Question: I am trying to implement a Google Maps Android API v2 map application .My code is running properly without any bug.But it is not showing any thing on the device except this image

I have done all the changes i have on the GPS.But same result every time what can be the issue .
Here is my code of .
'''
public class MainActivity extends Activity {
// Google Map
private GoogleMap googleMap;
@Override
protected void onCreate(Bundle savedInstanceState) {
super.onCreate(savedInstanceState);
setContentView(R.layout.activity_main);
try {
// Loading map
initilizeMap();
// Changing map type
googleMap.setMapType(GoogleMap.MAP_TYPE_NORMAL);
// Showing / hiding your current location
googleMap.setMyLocationEnabled(true);
// Enable / Disable zooming controls
googleMap.getUiSettings().setZoomControlsEnabled(false);
// Enable / Disable my location button
googleMap.getUiSettings().setMyLocationButtonEnabled(true);
// Enable / Disable Compass icon
googleMap.getUiSettings().setCompassEnabled(true);
// Enable / Disable Rotate gesture
googleMap.getUiSettings().setRotateGesturesEnabled(true);
// Enable / Disable zooming functionality
googleMap.getUiSettings().setZoomGesturesEnabled(true);
double latitude = 17.385044;
double longitude = 78.486671;
// lets place some 10 random markers
for (int i = 0; i < 10; i++) {
// random latitude and logitude
double[] randomLocation = createRandLocation(latitude,
longitude);
// Adding a marker
MarkerOptions marker = new MarkerOptions().position(
new LatLng(randomLocation[0], randomLocation[1]))
.title("Hello Maps " + i);
Log.e("Random", "> " + randomLocation[0] + ", "
+ randomLocation[1]);
// changing marker color
if (i == 0)
marker.icon(BitmapDescriptorFactory
.defaultMarker(BitmapDescriptorFactory.HUE_AZURE));
if (i == 1)
marker.icon(BitmapDescriptorFactory
.defaultMarker(BitmapDescriptorFactory.HUE_BLUE));
if (i == 2)
marker.icon(BitmapDescriptorFactory
.defaultMarker(BitmapDescriptorFactory.HUE_CYAN));
if (i == 3)
marker.icon(BitmapDescriptorFactory
.defaultMarker(BitmapDescriptorFactory.HUE_GREEN));
if (i == 4)
marker.icon(BitmapDescriptorFactory
.defaultMarker(BitmapDescriptorFactory.HUE_MAGENTA));
if (i == 5)
marker.icon(BitmapDescriptorFactory
.defaultMarker(BitmapDescriptorFactory.HUE_ORANGE));
if (i == 6)
marker.icon(BitmapDescriptorFactory
.defaultMarker(BitmapDescriptorFactory.HUE_RED));
if (i == 7)
marker.icon(BitmapDescriptorFactory
.defaultMarker(BitmapDescriptorFactory.HUE_ROSE));
if (i == 8)
marker.icon(BitmapDescriptorFactory
.defaultMarker(BitmapDescriptorFactory.HUE_VIOLET));
if (i == 9)
marker.icon(BitmapDescriptorFactory
.defaultMarker(BitmapDescriptorFactory.HUE_YELLOW));
googleMap.addMarker(marker);
// Move the camera to last position with a zoom level
if (i == 9) {
CameraPosition cameraPosition = new CameraPosition.Builder()
.target(new LatLng(randomLocation[0],
randomLocation[1])).zoom(15).build();
googleMap.animateCamera(CameraUpdateFactory
.newCameraPosition(cameraPosition));
}
}
} catch (Exception e) {
e.printStackTrace();
}
}
@Override
protected void onResume() {
super.onResume();
initilizeMap();
}
/**
* function to load map If map is not created it will create it for you
* */
private void initilizeMap() {
if (googleMap == null) {
googleMap = ((MapFragment) getFragmentManager().findFragmentById(
R.id.map)).getMap();
// check if map is created successfully or not
if (googleMap == null) {
Toast.makeText(getApplicationContext(),
"Sorry! unable to create maps", Toast.LENGTH_SHORT)
.show();
}
}
}
/*
* creating random postion around a location for testing purpose only
*/
private double[] createRandLocation(double latitude, double longitude) {
return new double[] { latitude + ((Math.random() - 0.5) / 500),
longitude + ((Math.random() - 0.5) / 500),
150 + ((Math.random() - 0.5) * 10) };
}
}
'''
Manifest API key :
'''
<meta-data
android:name="com.google.android.maps.v2.API_KEY"
android:value="" />
<meta-data
android:name="com.google.android.gms.version"
android:value="@integer/google_play_services_version" />
'''
Complete
'''
<manifest xmlns:android="http://schemas.android.com/apk/res/android"
package="info.androidhive.googlemapsv2"
android:versionCode="1"
android:versionName="1.0" >
<permission
android:name="info.androidhive.googlemapsv2.permission.MAPS_RECEIVE"
android:protectionLevel="signature" />
<uses-permission android:name="info.androidhive.googlemapsv2.permission.MAPS_RECEIVE" />
<uses-sdk
android:minSdkVersion="12"
android:targetSdkVersion="17" />
<uses-permission android:name="android.permission.ACCESS_NETWORK_STATE" />
<uses-permission android:name="android.permission.INTERNET" />
<uses-permission android:name="com.google.android.providers.gsf.permission.READ_GSERVICES" />
<uses-permission android:name="android.permission.WRITE_EXTERNAL_STORAGE" />
<!-- Required to show current location -->
<uses-permission android:name="android.permission.ACCESS_COARSE_LOCATION" />
<uses-permission android:name="android.permission.ACCESS_FINE_LOCATION" />
<!-- Required OpenGL ES 2.0. for Maps V2 -->
<uses-feature
android:glEsVersion="0x00020000"
android:required="true" />
<!-- Requires OpenGL ES version 2 -->
<uses-feature
android:glEsVersion="0x00020000"
android:required="true" />
<application
android:allowBackup="true"
android:icon="@drawable/ic_launcher"
android:label="@string/app_name" >
<activity
android:name="com.googlemap.MainActivity"
android:label="@string/app_name"
android:theme="@style/AppBaseTheme" >
<intent-filter>
<action android:name="android.intent.action.MAIN" />
<category android:name="android.intent.category.LAUNCHER" />
</intent-filter>
</activity>
<!-- Goolge API Key -->
<meta-data
android:name="com.google.android.maps.v2.API_KEY"
android:value="" />
<meta-data
android:name="com.google.android.gms.version"
android:value="@integer/google_play_services_version" />
</application>
</manifest>
'''
Please suggest what can be the error in this
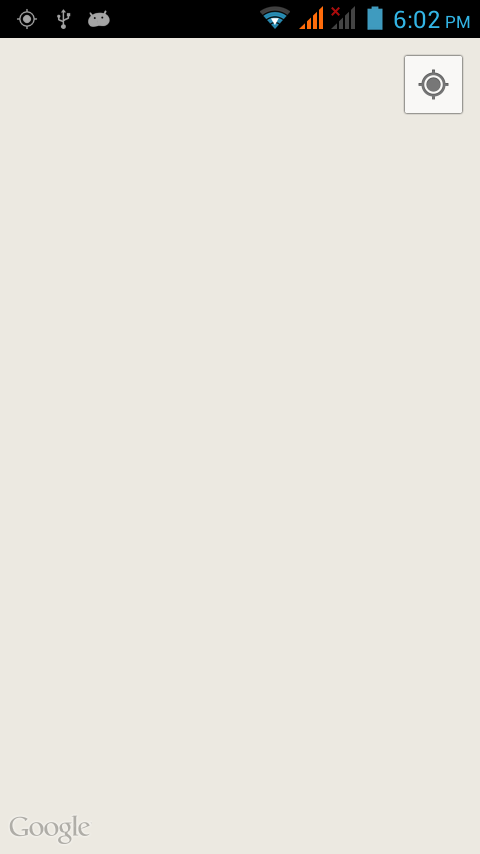
Answer: Issue might be because of you are using wrong API_KEY . Please check the package name of app you given in the Google console while generating Map API key .